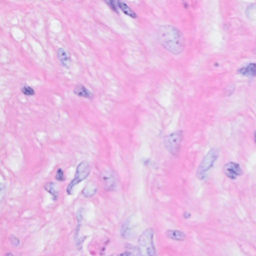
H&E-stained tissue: Breast